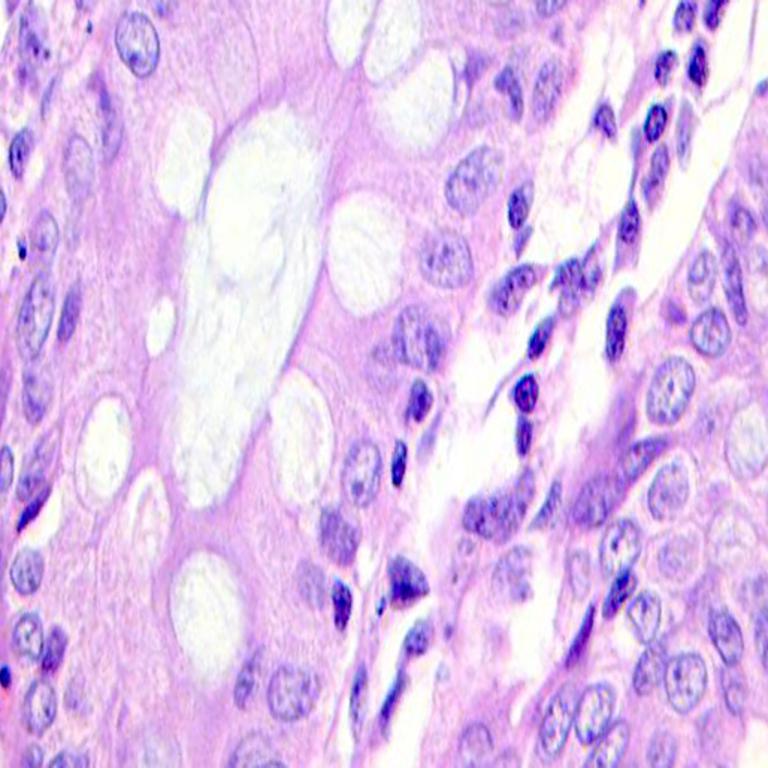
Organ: colon
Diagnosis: benign